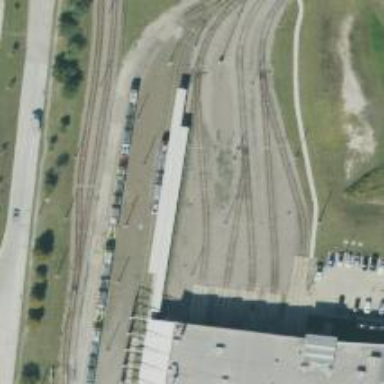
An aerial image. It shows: Light rail yard with electrified contact lines.